Question: I am currently working on knitting an R markdown file to PDF using the following code chunk/function inspired by user <URL>. The custom markdown function is the following:
'''
'''{r set-options, echo = FALSE, results = 'asis'}
rmarkdownTable <- function(df){
cat(paste(names(df), collapse = "|"))
cat("
")
cat(paste(rep("-", ncol(df)), collapse = "|"))
cat("
")
for(i in 1:nrow(df)){
cat(paste(df[i,], collapse = "|"))
cat("
")
}
invisible(NULL)
}
rmarkdownTable(CurrentTableData)
'''
'''
CurrentTableData is a data.frame with one character class column (ID) and numeric class columns otherwise. I have already used this function to render other data frames to PDF, html and Word, without any issues.
However, when running it on CurrentTableData, the output table gets scrunched up and columns/column titles all overlap. I've printed out the following to demonstrate the data I have (with <URL> and the problems I'm running into:
'''
CurrTableDataList <- dput(head(CurrentTableData))
structure(list(ASIN = c("B0000004Y8", "B000000OQI", "B000000XB8",
"B0000017CI", "B000001A3H", "B000001ELB"), 'NewPrice USD' = c("34.77",
"27.61", "21.49", "14.13", "16.49", "14.61"), 'CurrentPrice USD' = c("43.50",
"35.98", "24.98", "12.98", "19.98", "19.98"), 'FBAfees USD' = c("8.72",
"7.56", "6.68", "5.53", "5.88", "5.60"), 'AddFees USD' = c("4.80",
"3.82", "2.97", "1.96", "2.28", "2.01"), 'Cost USD' = c("20.78",
"14.63", "10.09", "6.48", "6.95", "5.30"), 'AllFees USD' = c("34.30",
"26.01", "19.74", "13.97", "15.11", "12.91"), 'NewProfit USD' = c("0.47",
"1.60", "1.75", "0.16", "1.38", "1.70"), 'NewProfit CAD' = c("0.60",
"2.05", "2.24", "0.21", "1.77", "2.18"), 'CurrentProfit CAD' = c("3.27",
"1.48", "1.81", "1.53", "1.56", "0.52"), 'New % Profit' = c("2.25",
"10.93", "17.32", "2.53", "19.87", "32.11"), 'Current % Profit' = c("22.22",
"8.22", "14.55", "18.43", "18.22", "7.91"), SalesRank = c(10153,
4809, 550, 13569, 6647, 5164)), .Names = c("ASIN", "NewPrice USD",
"CurrentPrice USD", "FBAfees USD", "AddFees USD", "Cost USD",
"AllFees USD", "NewProfit USD", "NewProfit CAD", "CurrentProfit CAD",
"New % Profit", "Current % Profit", "SalesRank"), row.names = c(NA,
6L), class = "data.frame")
'''
Sample problematic output:

As a possible worthwhile mention, the above problematic output wraps the column names, whereas my previous outputs did not (not necessarily a bad thing, but it's something I noticed - no changes were made to the markdown function and the column names were identical for the other outputs). I have attempted resizing using options(width = #some number) as well as in the output: pdf_document: dimensions in the hopes that it might help fit/space the columns out on the page, but no luck.
I am in R version 3.3.0 (2016-05-03) and running x86_64-apple-darwin13.4.0 (64-bit).
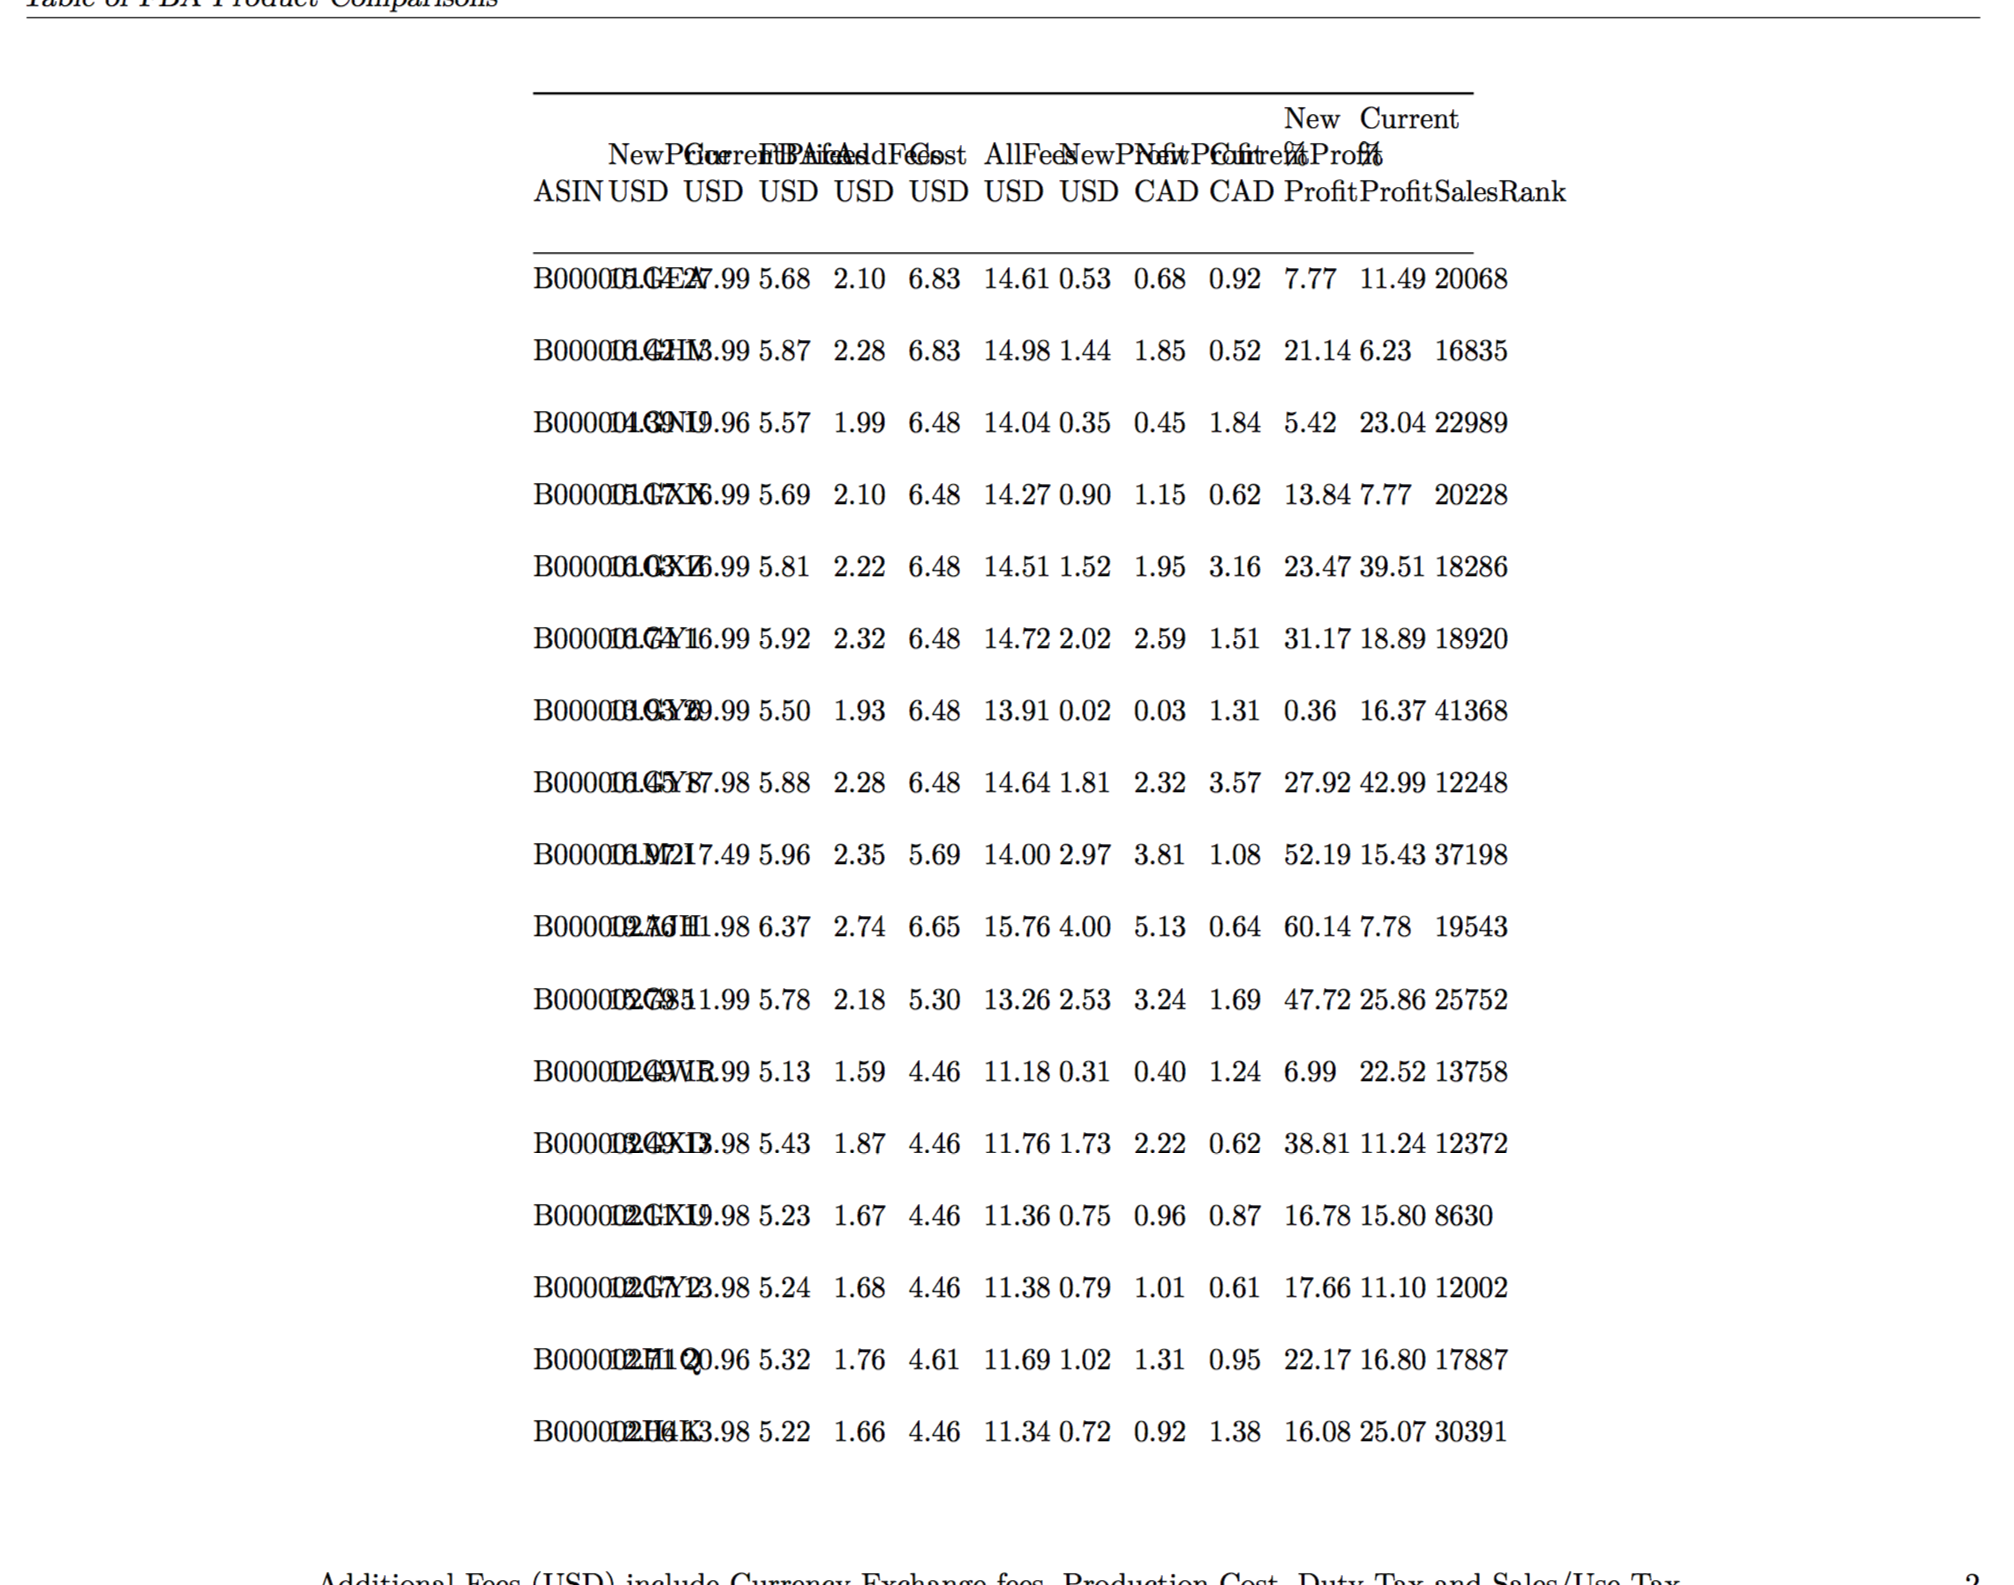
Answer: The way you can control the size of the columns is over the '-' signs. To make it clear:
'''
ASIN|NewPrice USD|CurrentPrice USD|FBAfees USD|AddFees USD|Cost USD|AllFees USD|NewProfit USD|NewProfit CAD|CurrentProfit CAD|New % Profit|Current % Profit|SalesRank
-|-|-|-|-|-|-|-|-|-|-|-|-
B0000004Y8|34.77|43.50|8.72|4.80|20.78|34.30|0.47|0.60|3.27|2.25|22.22|10153
B000000OQI|27.61|35.98|7.56|3.82|14.63|26.01|1.60|2.05|1.48|10.93|8.22|4809
B000000XB8|21.49|24.98|6.68|2.97|10.09|19.74|1.75|2.24|1.81|17.32|14.55|550
B0000017CI|14.13|12.98|5.53|1.96|6.48|13.97|0.16|0.21|1.53|2.53|18.43|13569
B000001A3H|16.49|19.98|5.88|2.28|6.95|15.11|1.38|1.77|1.56|19.87|18.22|6647
B000001ELB|14.61|19.98|5.60|2.01|5.30|12.91|1.70|2.18|0.52|32.11|7.91|5164
'''
<URL>
'''
ASIN|NewPrice USD|CurrentPrice USD|FBAfees USD|AddFees USD|Cost USD|AllFees USD|NewProfit USD|NewProfit CAD|CurrentProfit CAD|New % Profit|Current % Profit|SalesRank
-------------|-|-|-|-|-|-|-|-|-|-|-|-
B0000004Y8|34.77|43.50|8.72|4.80|20.78|34.30|0.47|0.60|3.27|2.25|22.22|10153
B000000OQI|27.61|35.98|7.56|3.82|14.63|26.01|1.60|2.05|1.48|10.93|8.22|4809
B000000XB8|21.49|24.98|6.68|2.97|10.09|19.74|1.75|2.24|1.81|17.32|14.55|550
B0000017CI|14.13|12.98|5.53|1.96|6.48|13.97|0.16|0.21|1.53|2.53|18.43|13569
B000001A3H|16.49|19.98|5.88|2.28|6.95|15.11|1.38|1.77|1.56|19.87|18.22|6647
B000001ELB|14.61|19.98|5.60|2.01|5.30|12.91|1.70|2.18|0.52|32.11|7.91|5164
'''
<URL>
I adjusted your function a bit:
'''
rmarkdownTable <- function(df, x){
cat(paste(names(df), collapse = "|"))
cat("
")
col_length <- function(x) paste(rep('-', x), collapse = '')
cat(paste(sapply(x,col_length), collapse = "|"))
cat("
")
for(i in 1:nrow(df)){
cat(paste(df[i,], collapse = "|"))
cat("
")
}
invisible(NULL)
}
'''
The Vector x, which should have the length of the number of columns you have, tells the function how many '-' it shall include in each column.
Remark: It seems that if your table is to big to fit on one page the ratio of the number of '-' signs is important. So if each column has 1000 '-' than it will look the same as if each cloumn has only 1 '-'.
Further Remark: I recommend to use a package like 'xtable'. It does a pretty good job and is less work for you.